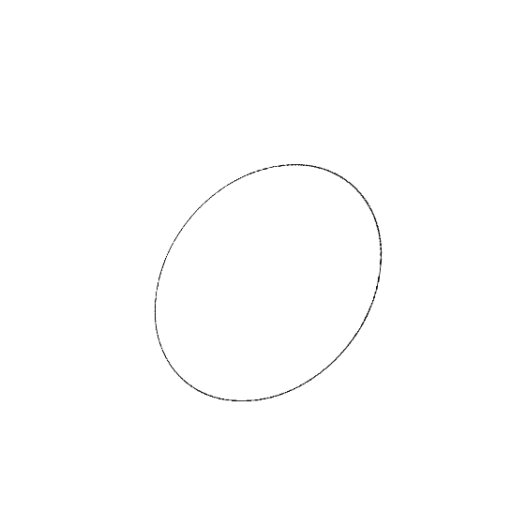
Crossing number: 0